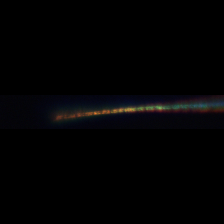
Taxon: Leptocylindrus
Group: Diatoms